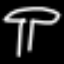
Label: mushroom